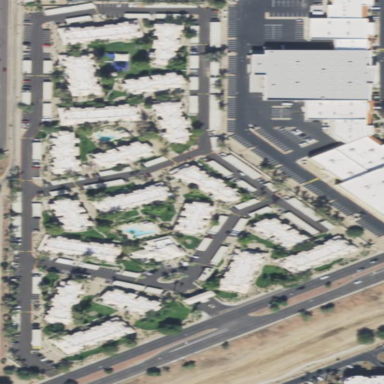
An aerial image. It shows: Residential area with apartments.